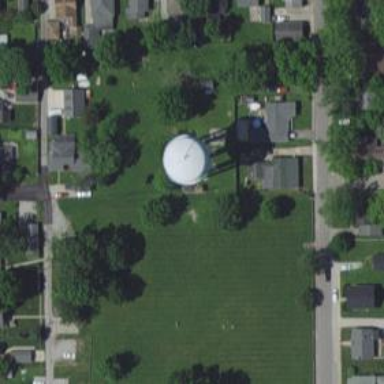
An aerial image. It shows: Water tower that is man-made.